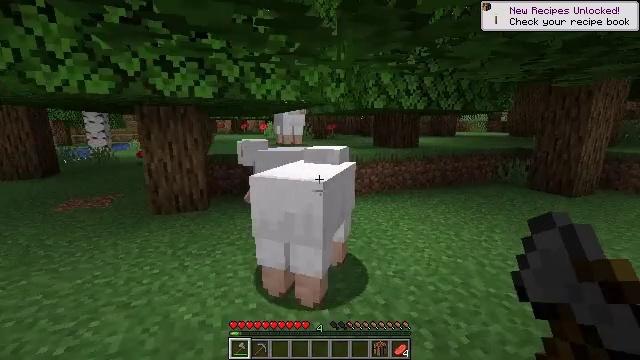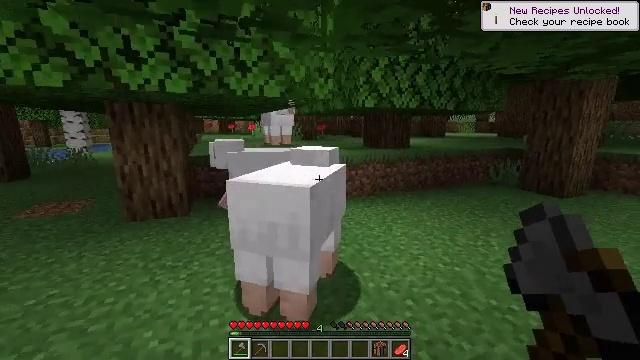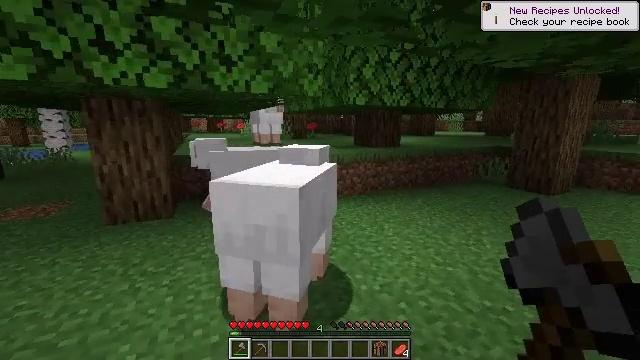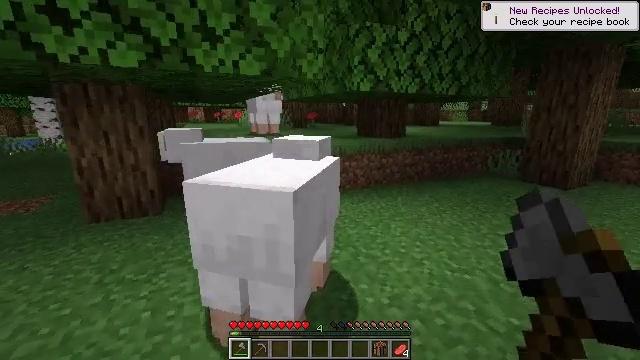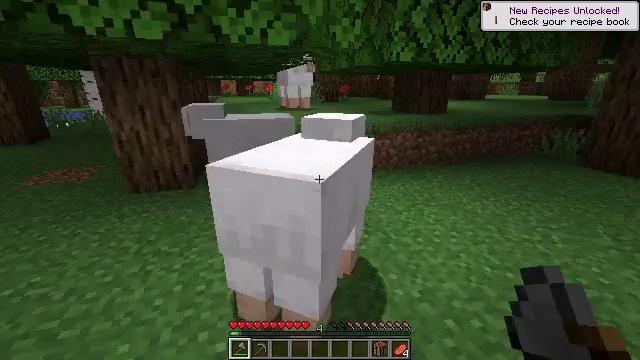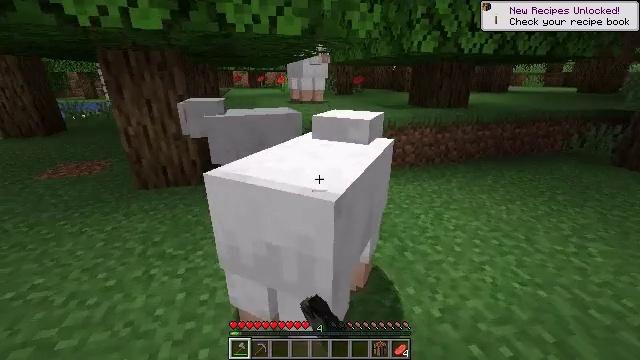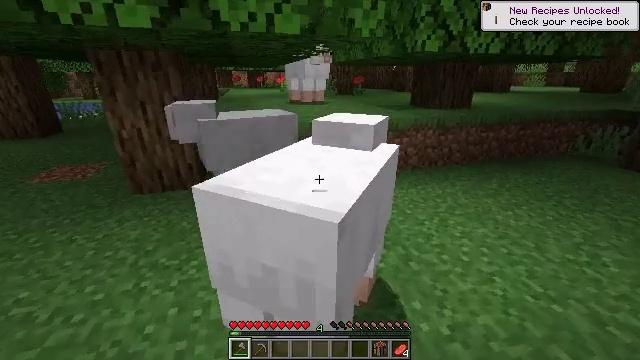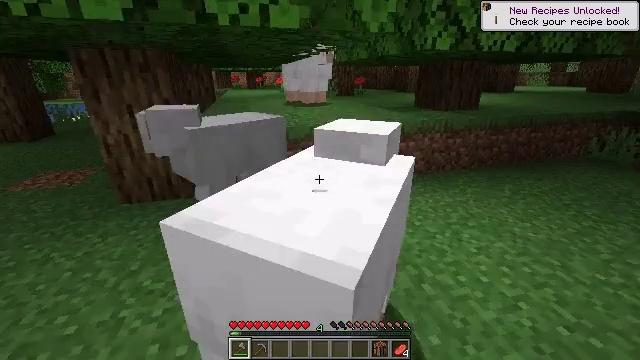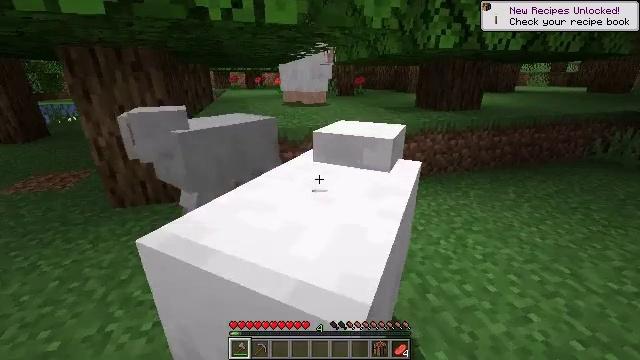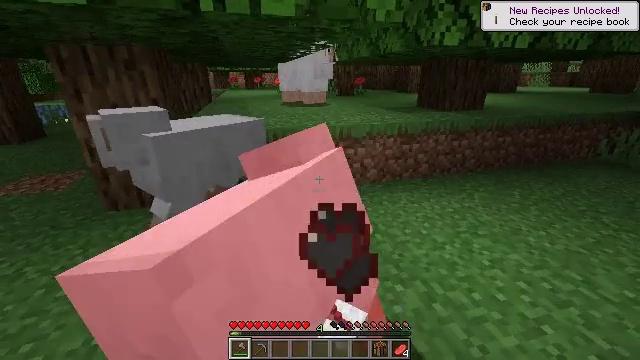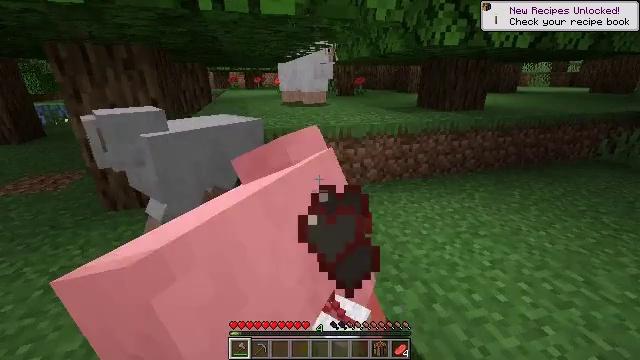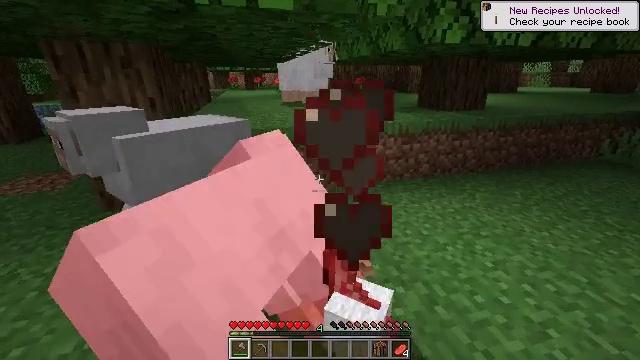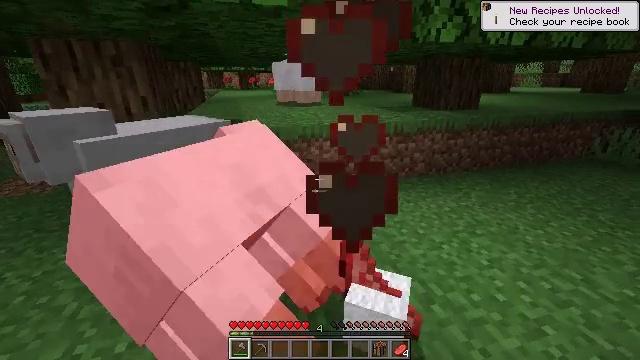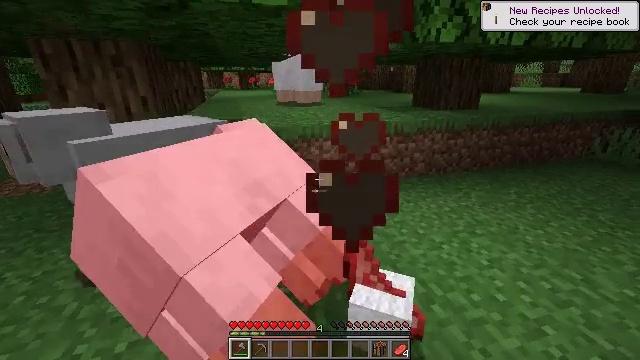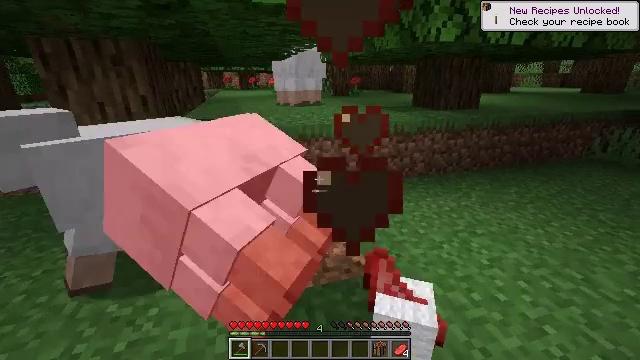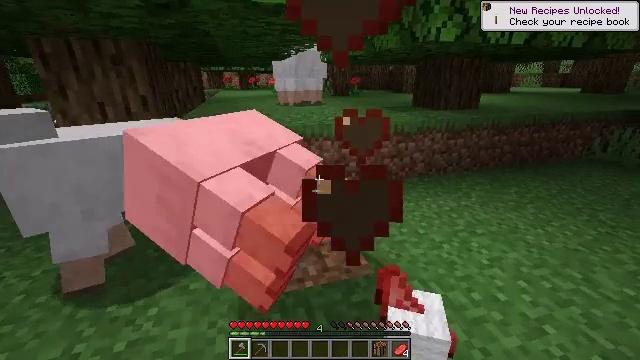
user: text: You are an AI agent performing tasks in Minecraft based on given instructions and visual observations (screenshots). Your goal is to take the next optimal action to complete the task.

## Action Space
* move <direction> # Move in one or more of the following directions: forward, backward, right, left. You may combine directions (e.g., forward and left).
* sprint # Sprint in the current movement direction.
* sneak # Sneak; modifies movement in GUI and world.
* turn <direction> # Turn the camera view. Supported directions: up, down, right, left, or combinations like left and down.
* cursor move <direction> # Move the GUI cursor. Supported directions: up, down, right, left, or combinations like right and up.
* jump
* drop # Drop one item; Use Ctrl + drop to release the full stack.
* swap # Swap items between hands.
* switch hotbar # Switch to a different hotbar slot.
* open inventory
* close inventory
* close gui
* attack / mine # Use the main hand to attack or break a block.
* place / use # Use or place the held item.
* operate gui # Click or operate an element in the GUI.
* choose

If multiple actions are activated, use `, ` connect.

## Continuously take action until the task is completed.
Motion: motion action
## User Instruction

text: Hunt animals.
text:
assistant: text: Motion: move forward, turn right
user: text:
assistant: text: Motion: move forward, turn right
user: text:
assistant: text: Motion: move forward, turn down
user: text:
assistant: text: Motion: move forward, turn left and down, attack / mine
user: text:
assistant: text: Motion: move forward, turn left and down, attack / mine
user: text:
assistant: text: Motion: move forward, attack / mine
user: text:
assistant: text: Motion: move forward
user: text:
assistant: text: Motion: no_op
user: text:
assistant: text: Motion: no_op
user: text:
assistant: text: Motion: no_op
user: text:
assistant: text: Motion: no_op
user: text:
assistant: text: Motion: turn right
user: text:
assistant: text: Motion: no_op
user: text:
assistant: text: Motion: no_op
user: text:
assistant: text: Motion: no_op
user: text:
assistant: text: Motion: no_op
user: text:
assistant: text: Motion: move forward, turn left and up
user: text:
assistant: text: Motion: move forward, turn left
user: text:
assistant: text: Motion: move forward, turn left
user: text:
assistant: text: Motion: move forward, turn left
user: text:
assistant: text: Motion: move forward
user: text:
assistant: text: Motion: turn left and down
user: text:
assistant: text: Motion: move right, turn left
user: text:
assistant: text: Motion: move right, turn left
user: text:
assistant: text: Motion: move right, turn left and up
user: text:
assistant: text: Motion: no_op
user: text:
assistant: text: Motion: move forward and move left
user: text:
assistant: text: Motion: move forward and move left
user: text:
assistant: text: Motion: move forward and move left
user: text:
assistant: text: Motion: move forward, turn left and up